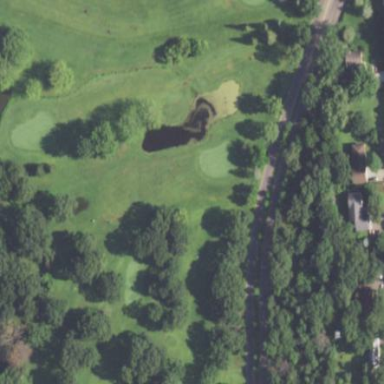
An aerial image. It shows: Rough grassy area used for golf.